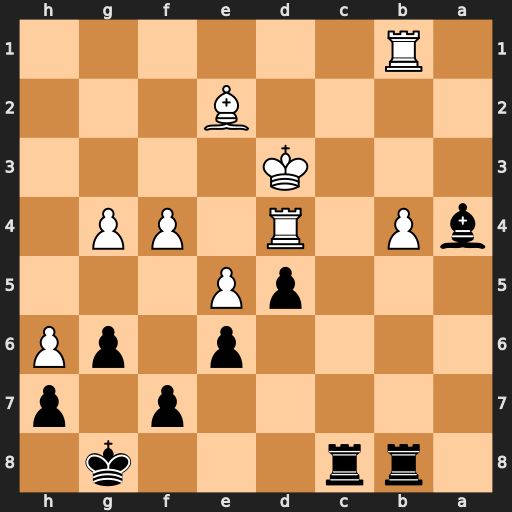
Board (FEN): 1rr3k1/5p1p/4p1pP/3pP3/bP1R1PP1/3K4/4B3/1R6
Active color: b
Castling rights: -
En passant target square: -
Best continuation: Bc2+ Kd2 Bxb1